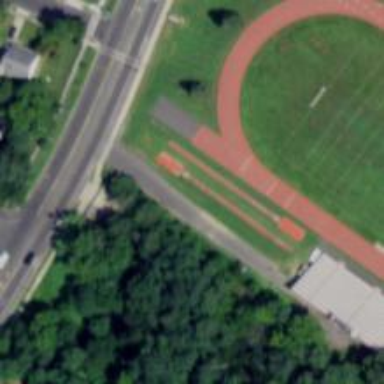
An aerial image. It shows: Track in leisure land.